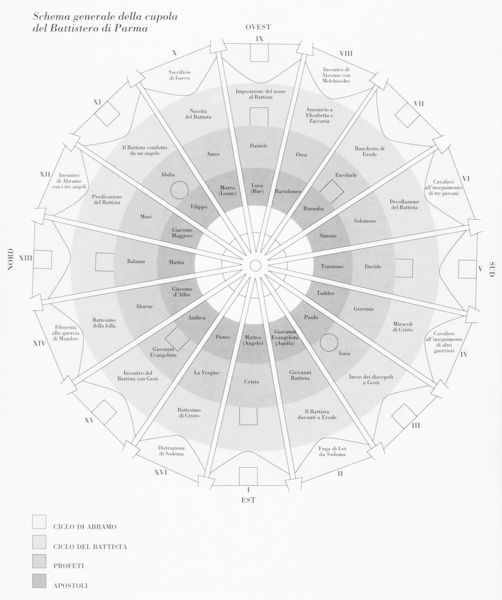
Titel: Baptisterium in Parma
Standort: Parma, Baptisterium (EU - I - Emilia-Romagna)
Schlagwörter: dunkel, weiß, grau, hell, mitte, säulen, zeichnung, gebäude, architektur, kreis, rund, formen, linien, kuppel, uhr, striche, vier, stern, kuchen, druck, stich, kreise, beschriftung, schema, geometrisch, plan, mandala, viereck, legende, grundriss, aufbau, aufriss, nischen, bauplan, baptisterium, einteilung, sternförmig, torte, unterteilung, kupell, generale, parma, della, batisterium, battisterium, laltebeschriftung, battistero